Field crop: tomato
Growth stage: 2
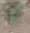
Species: solanum